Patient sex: M
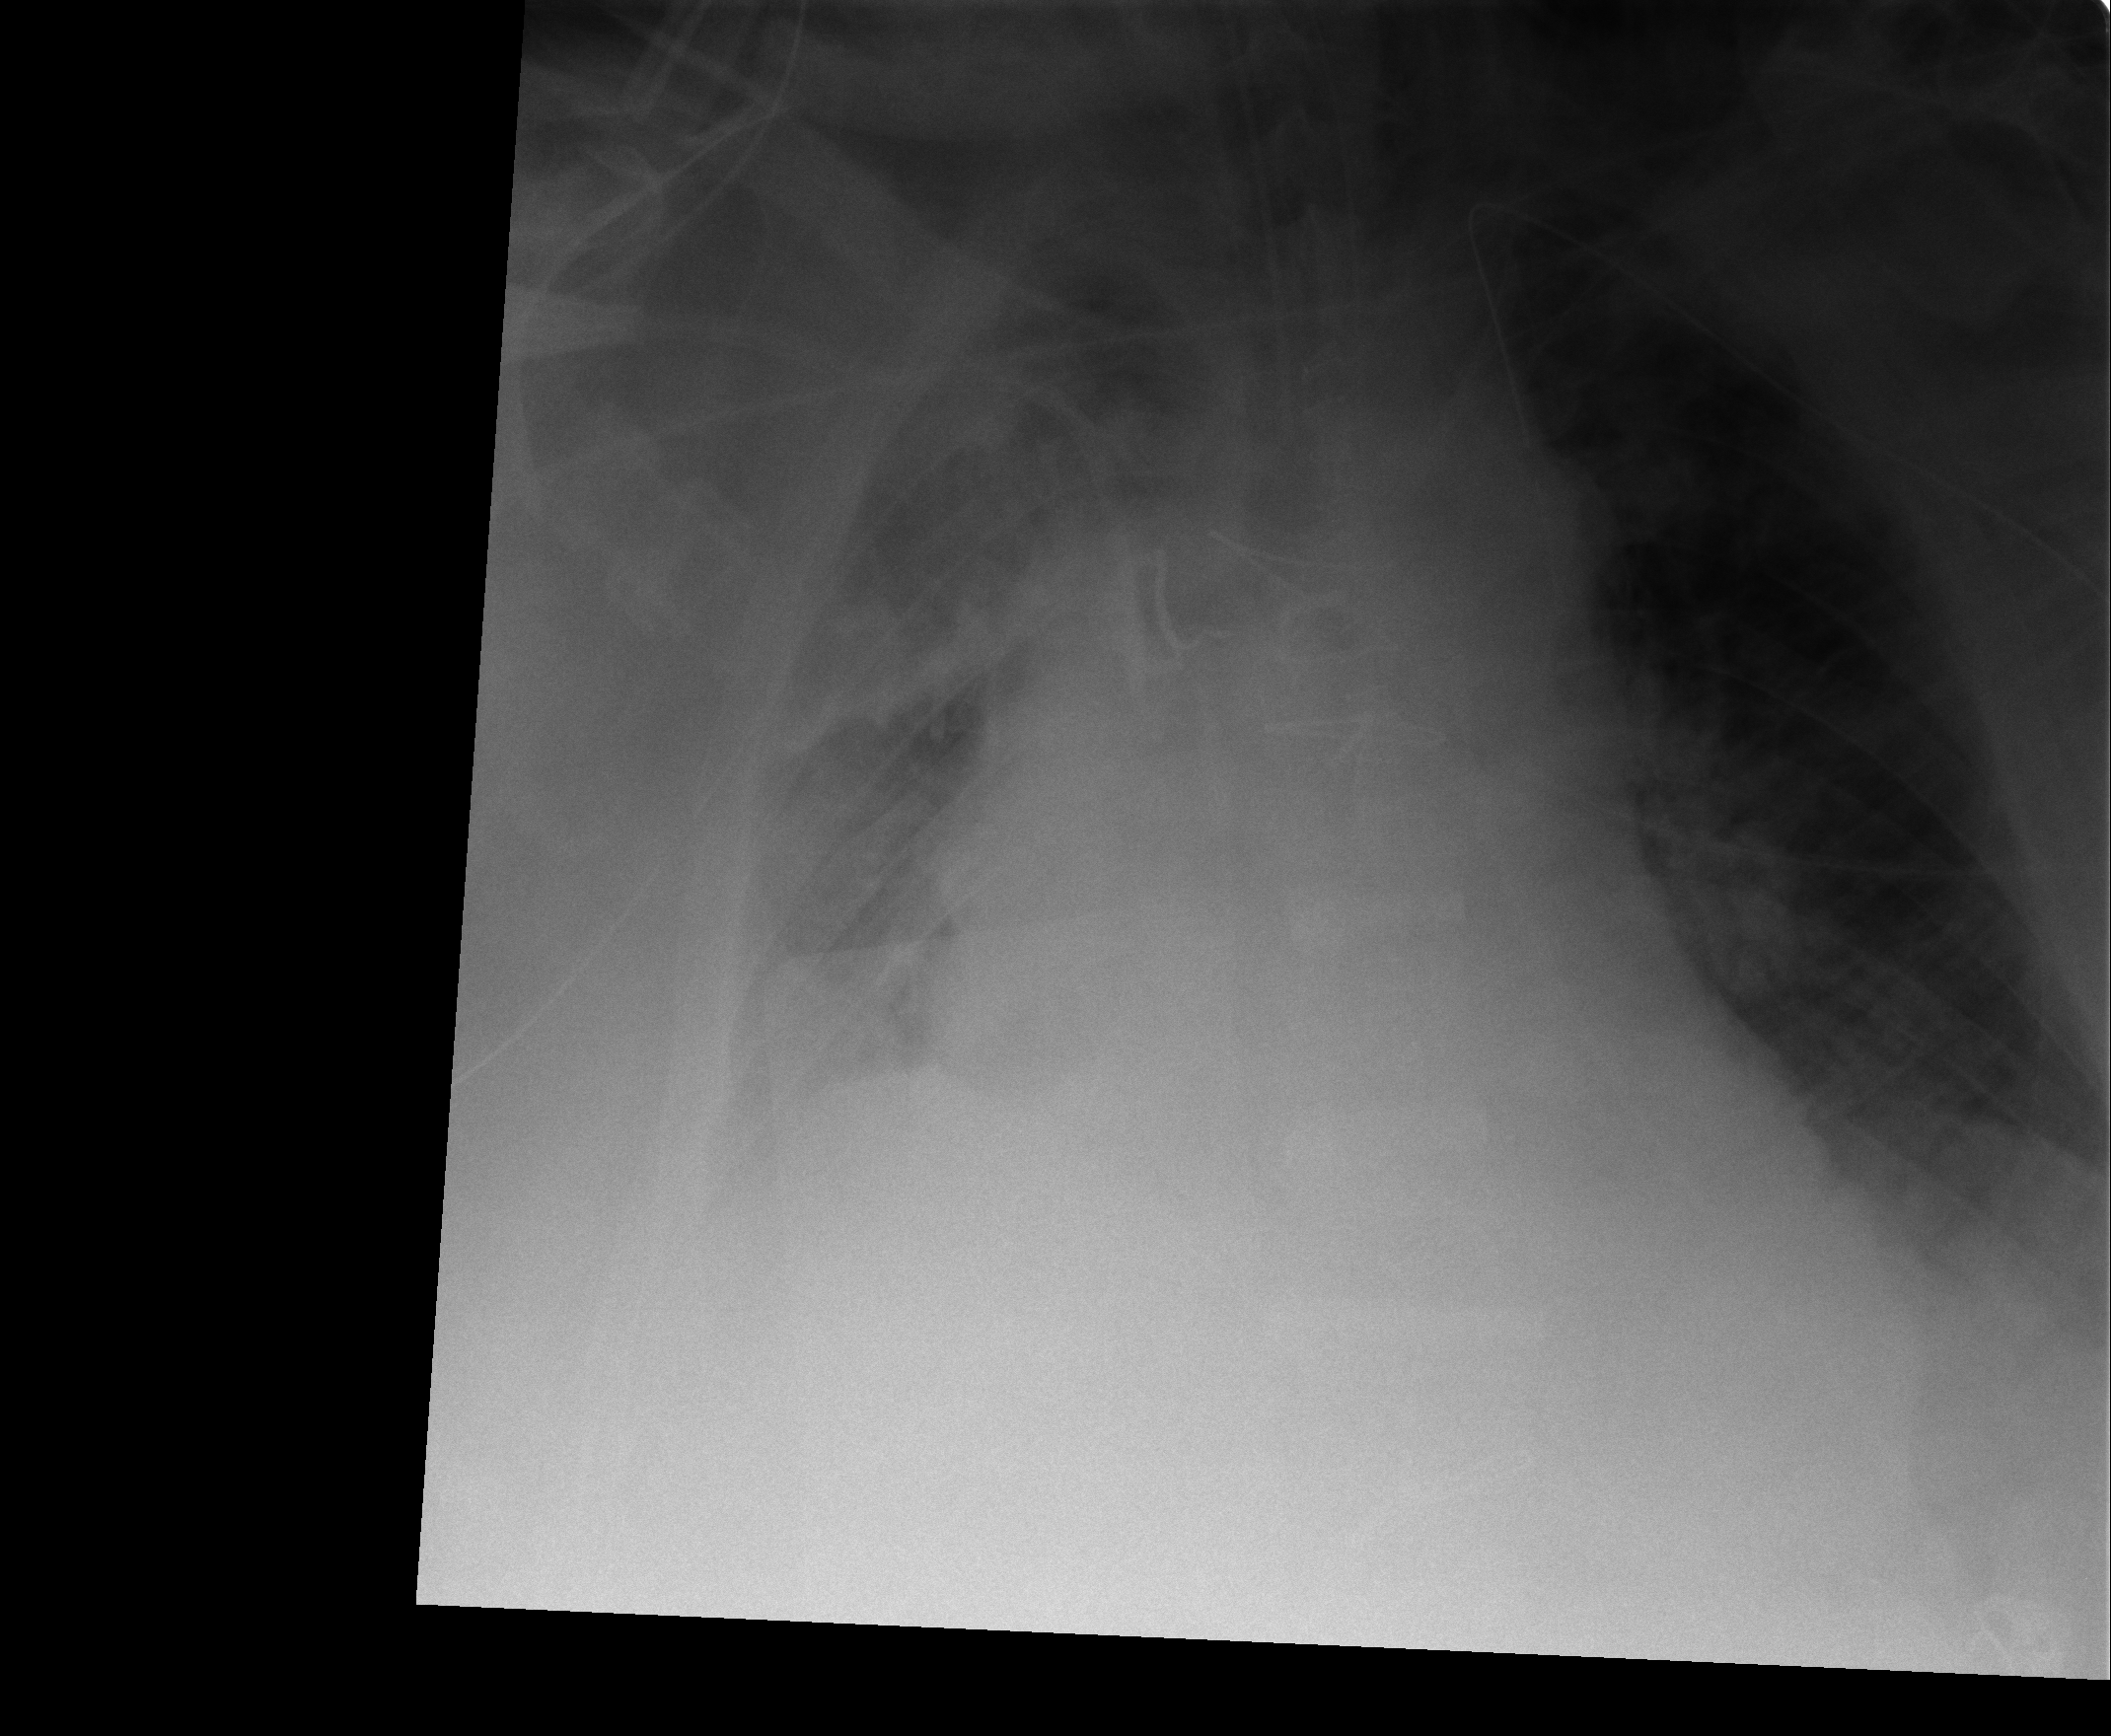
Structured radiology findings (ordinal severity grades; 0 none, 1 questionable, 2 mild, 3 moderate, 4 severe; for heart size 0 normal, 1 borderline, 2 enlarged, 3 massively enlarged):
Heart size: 3
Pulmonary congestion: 2
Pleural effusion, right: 2
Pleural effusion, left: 1
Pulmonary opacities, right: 2
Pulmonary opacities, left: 0
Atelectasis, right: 3
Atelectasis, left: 2